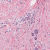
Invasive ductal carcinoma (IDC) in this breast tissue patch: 1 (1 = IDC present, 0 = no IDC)